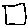
Label: square